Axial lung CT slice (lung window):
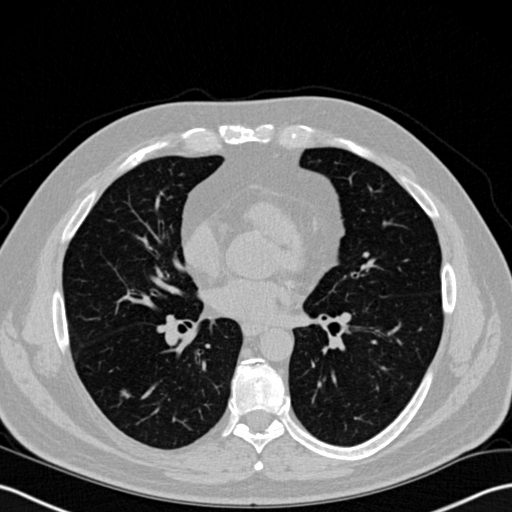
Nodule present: yes
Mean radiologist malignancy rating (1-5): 2.5